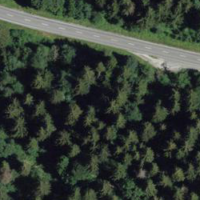
EUNIS habitat code: 43
Species observed at this site:
Prunus spinosa